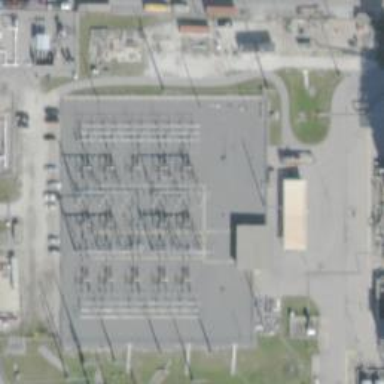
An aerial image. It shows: Power pole with portal.